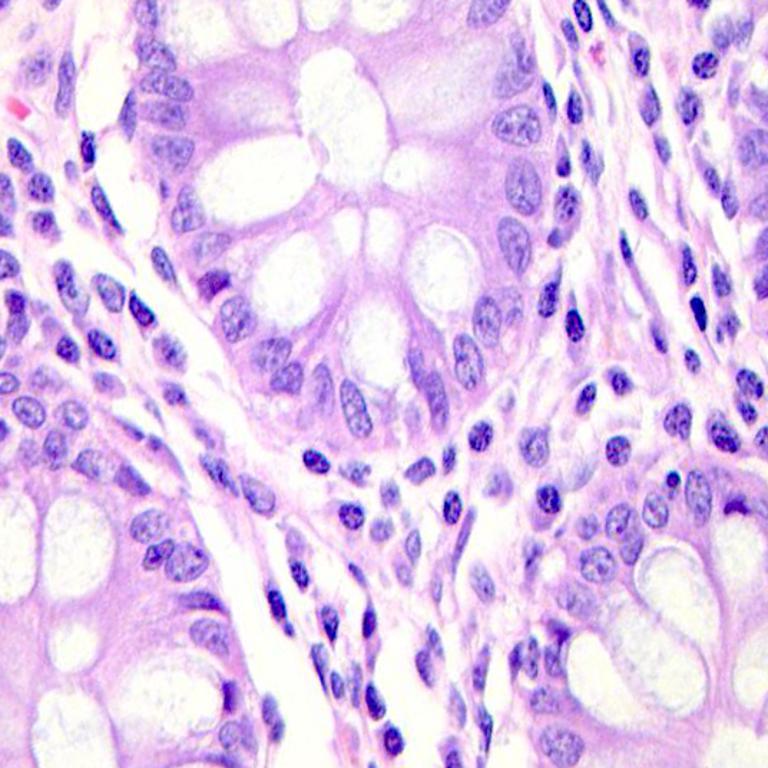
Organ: colon
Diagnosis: benign